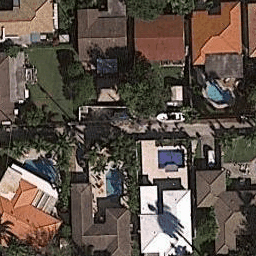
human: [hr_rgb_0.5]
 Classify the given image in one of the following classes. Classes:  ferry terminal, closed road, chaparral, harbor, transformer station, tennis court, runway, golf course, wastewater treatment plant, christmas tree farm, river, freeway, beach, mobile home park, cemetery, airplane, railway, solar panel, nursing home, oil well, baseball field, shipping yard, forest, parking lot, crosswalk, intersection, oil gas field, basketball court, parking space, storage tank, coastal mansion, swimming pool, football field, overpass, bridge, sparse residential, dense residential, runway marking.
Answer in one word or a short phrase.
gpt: coastal mansion